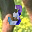
Label: 3